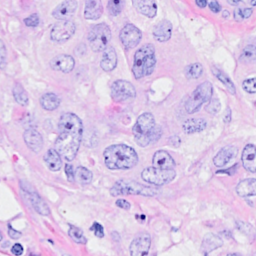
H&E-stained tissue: Breast